Current action and preconditions to check: path_clear

Your task: For each precondition in the list above, predict whether it will hold at this action.

Consider the current scene as observed from the mobile robot's camera, and analyze the predicted future states of all dynamic agents (e.g., people, animals, vehicles, or any moving entities) within the NEXT SECOND.

IMPORTANT: Only answer "very likely" if you are absolutely certain—based on strong, clear evidence—that a dynamic agent will violate the precondition in the predicted future state. Do NOT answer "very likely" for unlikely, ambiguous, or low-probability risks.

Ask yourself for each precondition: Is there a high probability, with clear and convincing evidence, that the predicted future states of any dynamic agent will interfere with the predicted future state of the currently executing action within the NEXT SECOND, causing that precondition to fail?

Assess the risk level based on these predictions. Use "likely" or "very likely" if motions create a clear risk of interference.

Use "neutral" or "improbable" if agents are nearby but their predicted paths are clearly diverging or non-conflicting.

Failure Risk Categories: "very improbable", "improbable", "neutral", "likely", "very likely"

Answer Format: Output ONLY the probability_of_failure value from these categories: "very improbable", "improbable", "neutral", "likely", "very likely"

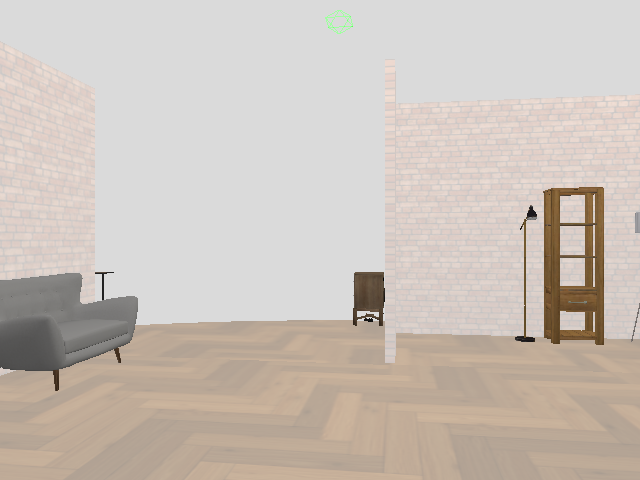

Answer: very improbable